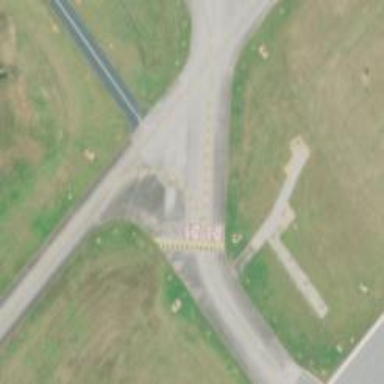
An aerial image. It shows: View of taxiway at the airport.